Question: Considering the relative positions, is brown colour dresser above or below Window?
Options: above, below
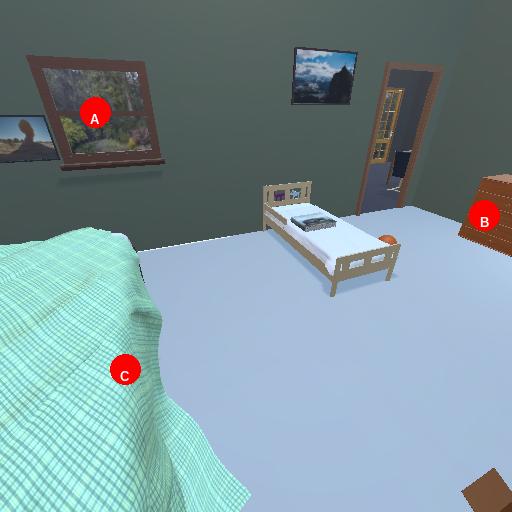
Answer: above